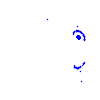
Particle: kaon